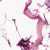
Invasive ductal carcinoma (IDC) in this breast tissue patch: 1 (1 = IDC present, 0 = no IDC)